Aerial crown-view tile of a tropical tree (Barro Colorado Island, Panama), acquired 20250317:
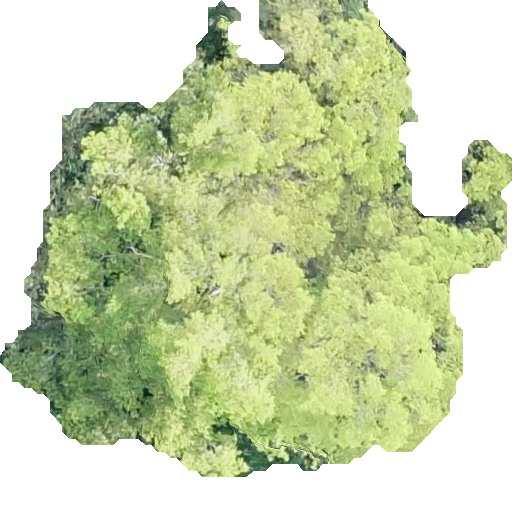
Species: Terminalia amazonia
GBIF accepted scientific name: Terminalia amazonica
Crown area: 242.383 m²